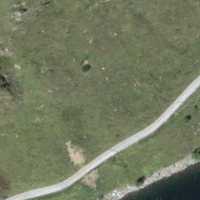
EUNIS habitat code: 26
Species observed at this site:
Turdus viscivorus
Arctostaphylos uva-ursi